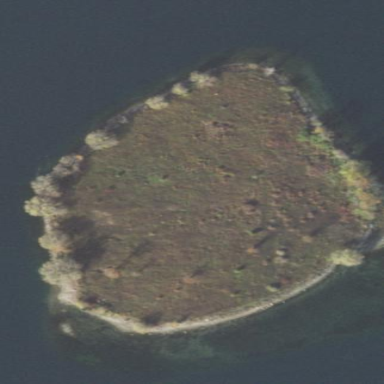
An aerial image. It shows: Islet.